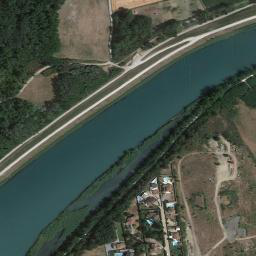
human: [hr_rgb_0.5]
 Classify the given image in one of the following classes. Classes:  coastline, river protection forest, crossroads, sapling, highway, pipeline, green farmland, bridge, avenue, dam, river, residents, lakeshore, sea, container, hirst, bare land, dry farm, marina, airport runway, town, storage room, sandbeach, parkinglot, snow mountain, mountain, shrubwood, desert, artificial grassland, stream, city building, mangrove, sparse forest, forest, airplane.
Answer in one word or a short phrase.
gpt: river